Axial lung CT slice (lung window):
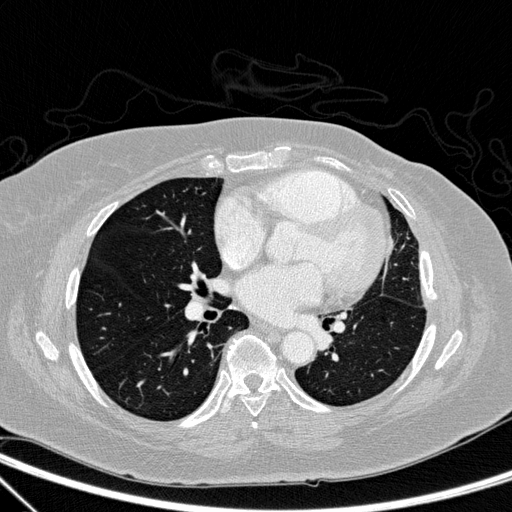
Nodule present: no